Question: how can I get rid of that SIP button in there? My form was supposed to be always on top, set via API SetWindowsPOS but that button still sits on top? Obviously, am not using any InputPanel as you can see there...

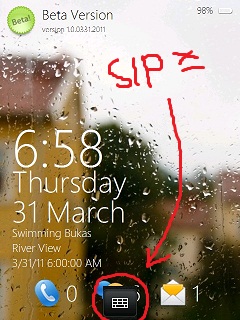
Answer: I am presuming the OS is Windows Mobile 6.5? Below is the code I use to disable the SIP button in 6.5:
'''
public static class SoftInputPanel
{
const uint SIPF_OFF = 0x0;
const uint SIPF_ON = 0x1;
[DllImport("aygshell.dll")]
static extern uint SHFullScreen(IntPtr hwndRequester, uint dwState);
private const uint SHFS_HIDESIPBUTTON = 0x0008;
private const uint SHFS_SHOWSIPBUTTON = 0x0004;
[DllImport("coredll.dll")]
private extern static void SipShowIM(uint dwFlag);
public static void ShowSIP(bool isShow, Control control)
{
SHFullScreen(control.Handle, isShow ? SHFS_SHOWSIPBUTTON : SHFS_HIDESIPBUTTON);
SipShowIM(isShow ? SIPF_ON : SIPF_OFF);
}
}
'''